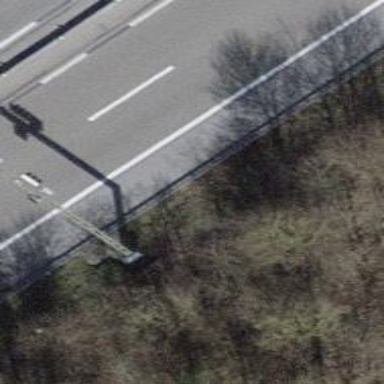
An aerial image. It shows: Traffic signal gantry.